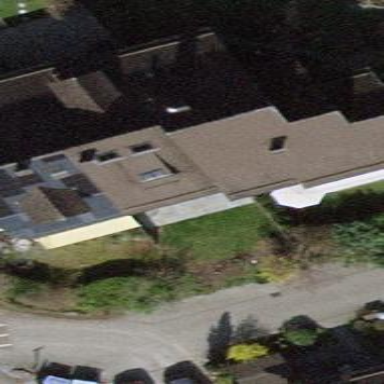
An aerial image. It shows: Residential building.